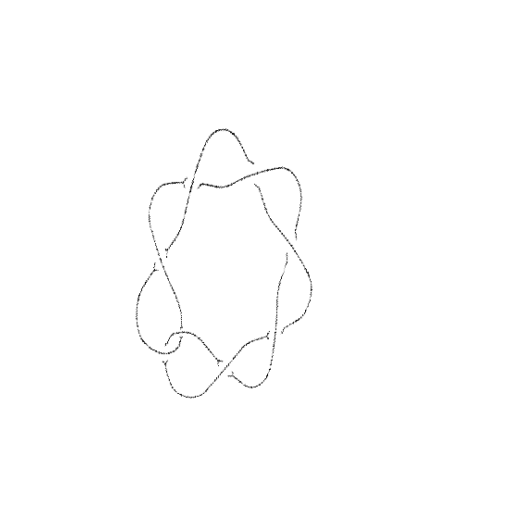
Crossing number: 8